Interaction volume radius: 5 \u00c5
Interaction volume height: 10 \u00c5
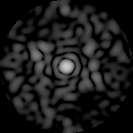
Disorder parameter: 0.7954